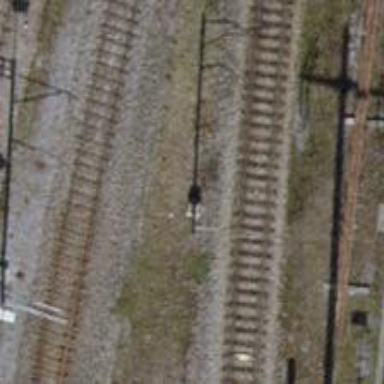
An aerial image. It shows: Rail siding with electrified contact lines for trains.